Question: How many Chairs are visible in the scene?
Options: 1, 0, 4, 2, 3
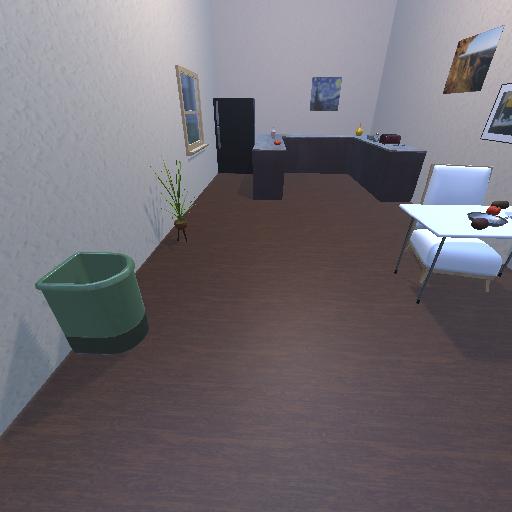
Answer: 1